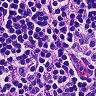
Metastatic tissue present: no